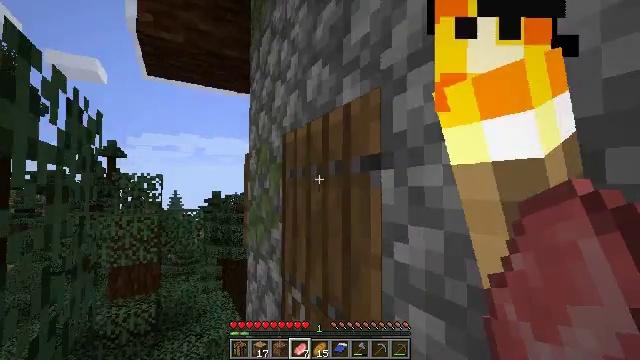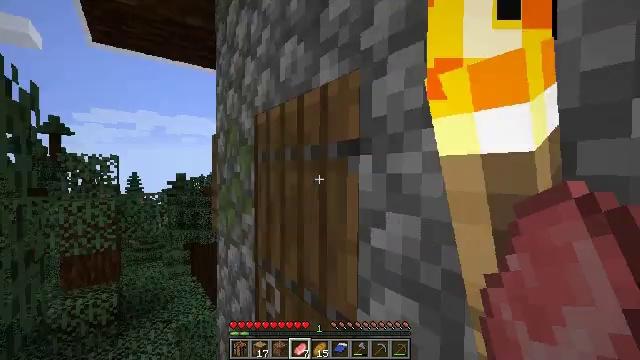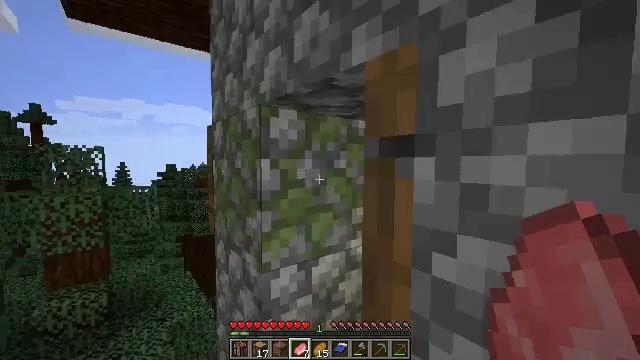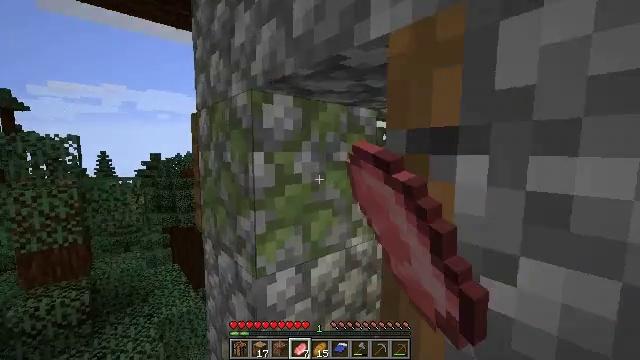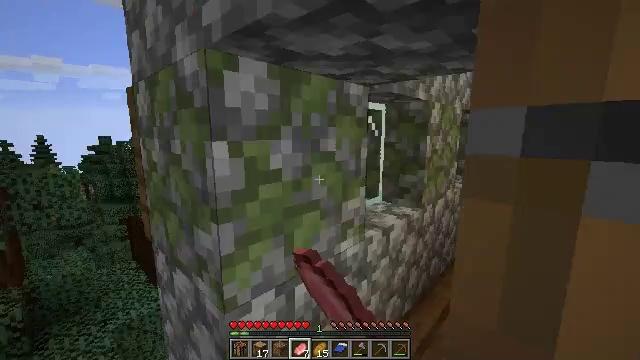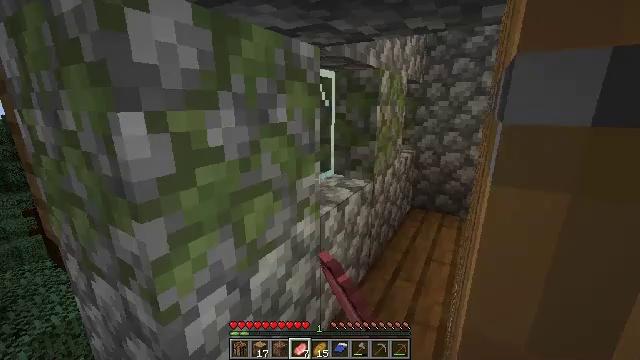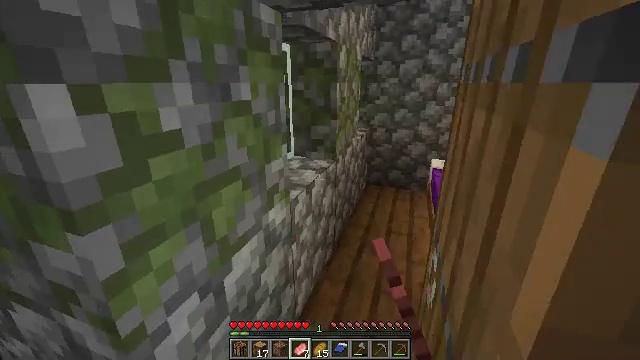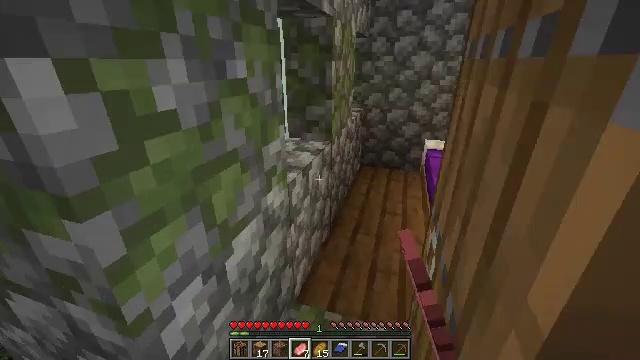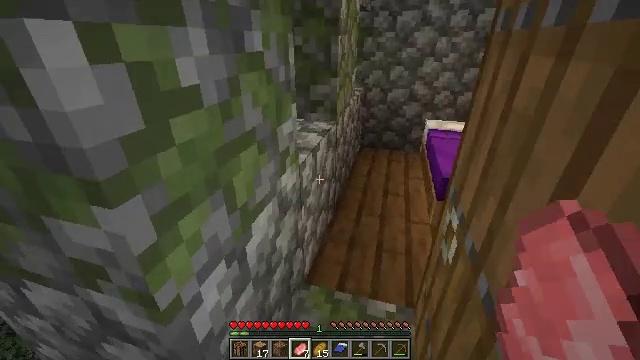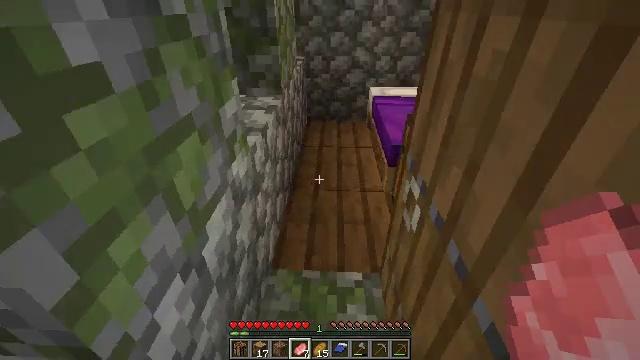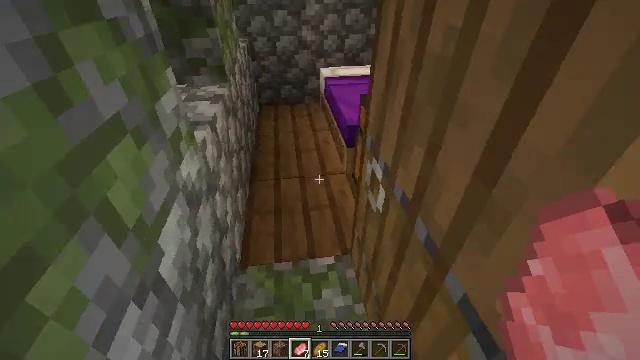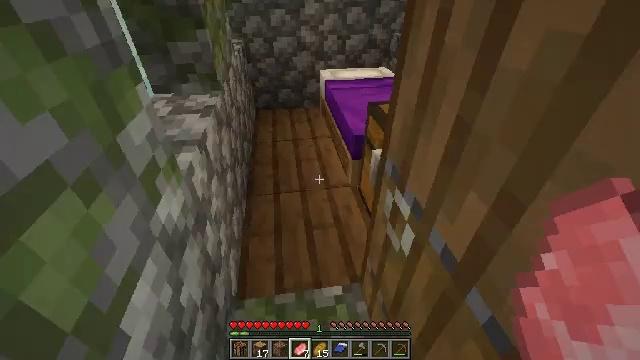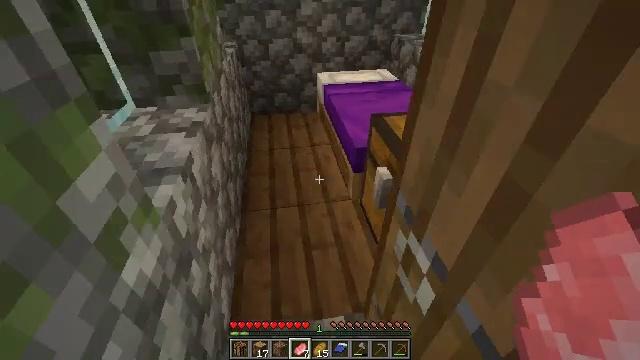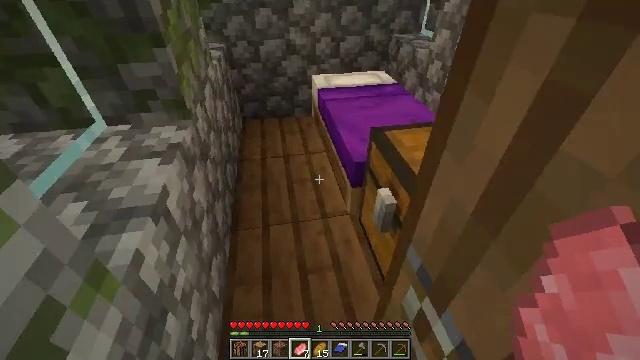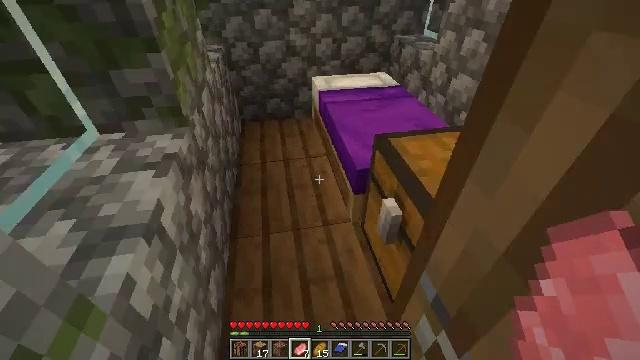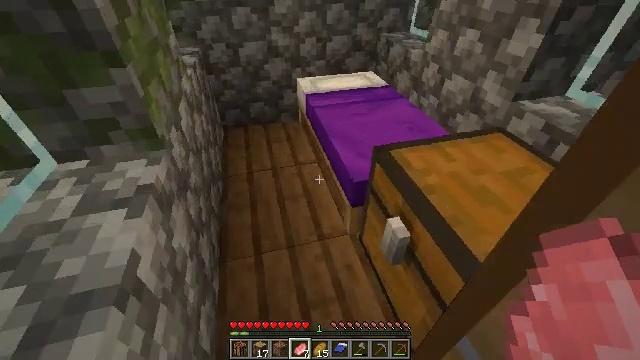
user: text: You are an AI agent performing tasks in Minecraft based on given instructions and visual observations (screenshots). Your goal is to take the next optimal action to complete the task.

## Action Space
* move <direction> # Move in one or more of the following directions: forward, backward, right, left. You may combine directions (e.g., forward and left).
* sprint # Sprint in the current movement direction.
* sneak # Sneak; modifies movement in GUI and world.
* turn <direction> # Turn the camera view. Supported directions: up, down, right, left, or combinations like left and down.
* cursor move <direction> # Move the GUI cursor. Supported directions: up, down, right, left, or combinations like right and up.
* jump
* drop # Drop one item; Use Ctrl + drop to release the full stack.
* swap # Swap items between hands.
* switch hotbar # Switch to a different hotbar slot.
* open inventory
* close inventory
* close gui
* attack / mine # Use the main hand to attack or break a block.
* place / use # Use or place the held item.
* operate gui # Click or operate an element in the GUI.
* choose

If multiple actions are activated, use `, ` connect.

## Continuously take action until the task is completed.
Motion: motion action
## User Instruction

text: Gather mossy cobblestone from a dungeon or ruin.
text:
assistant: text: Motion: move forward and move left, turn right and down
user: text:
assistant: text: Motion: move forward, turn right and down, use / place
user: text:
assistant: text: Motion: move forward, turn right and down, use / place
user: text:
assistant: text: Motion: move forward, turn right and down
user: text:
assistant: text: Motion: move forward, turn right and down
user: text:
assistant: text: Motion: move forward, turn right and down
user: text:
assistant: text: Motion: move forward, turn right and down
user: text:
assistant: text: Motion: move forward, turn right and down
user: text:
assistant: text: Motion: move forward, turn right and down
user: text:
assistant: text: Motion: move forward, turn right and down
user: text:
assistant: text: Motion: move forward
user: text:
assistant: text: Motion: move forward
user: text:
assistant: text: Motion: move forward, turn right
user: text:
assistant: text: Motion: move forward and move left
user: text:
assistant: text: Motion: move forward and move left, turn right
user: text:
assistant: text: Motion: move forward and move left, turn right
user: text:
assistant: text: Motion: move forward and move left, turn right
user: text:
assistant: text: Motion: turn right
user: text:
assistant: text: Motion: turn right and down
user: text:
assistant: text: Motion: turn right and down
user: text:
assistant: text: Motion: turn right
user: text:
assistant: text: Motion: turn right, use / place
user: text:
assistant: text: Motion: use / place
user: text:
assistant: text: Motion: use / place
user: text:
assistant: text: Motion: use / place
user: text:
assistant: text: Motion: no_op
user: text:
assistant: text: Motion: cursor move up, open gui
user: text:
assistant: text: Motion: no_op
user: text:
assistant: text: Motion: no_op
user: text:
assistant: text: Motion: no_op